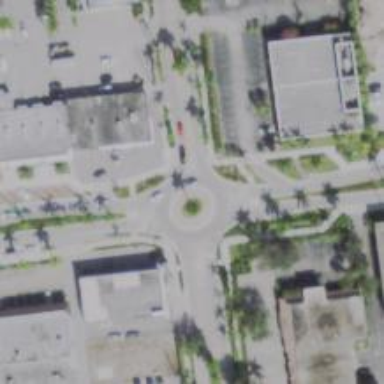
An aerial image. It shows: Footway located on traffic island.